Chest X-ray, AP view. Patient: 81 years old, sex M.
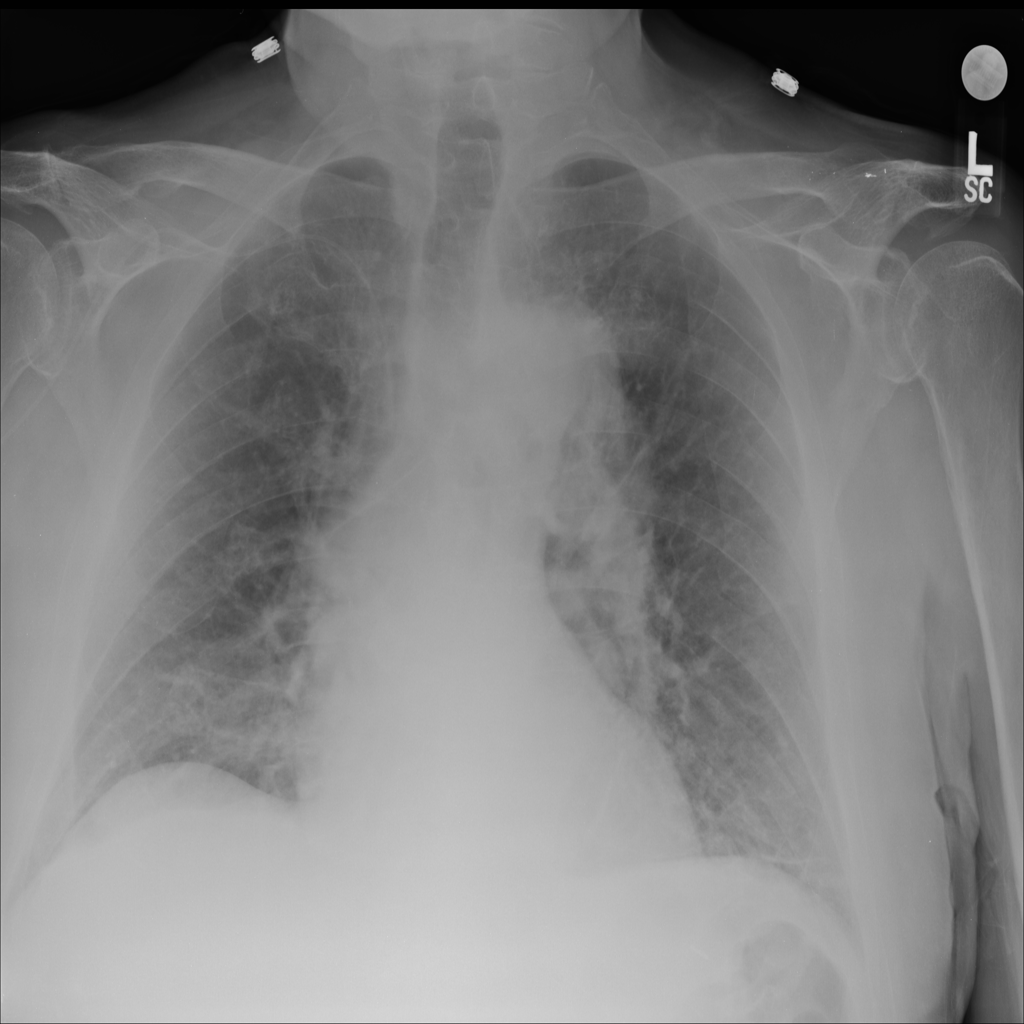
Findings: No Finding